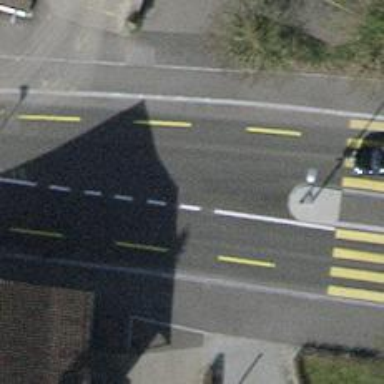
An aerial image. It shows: Asphalt road with primary designation. There are separate sidewalks and cycle lanes on both sides of the road.